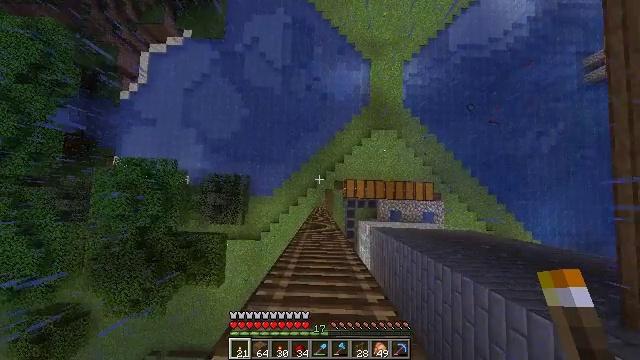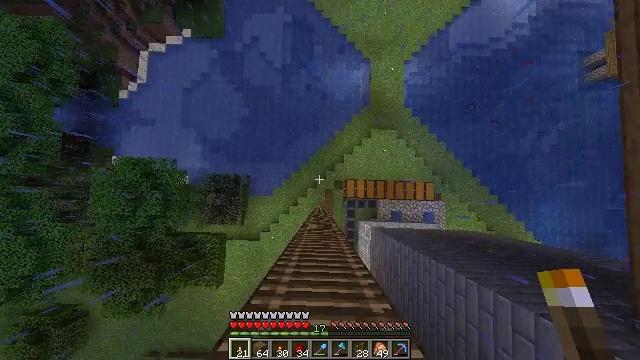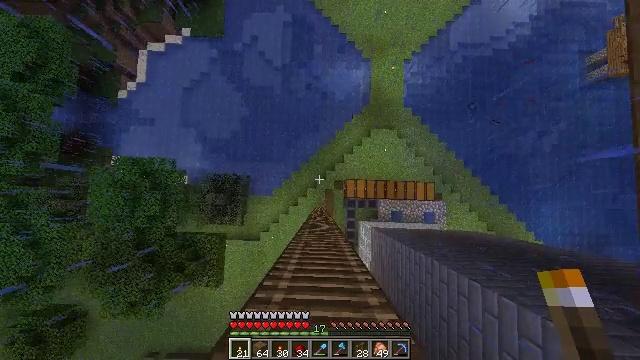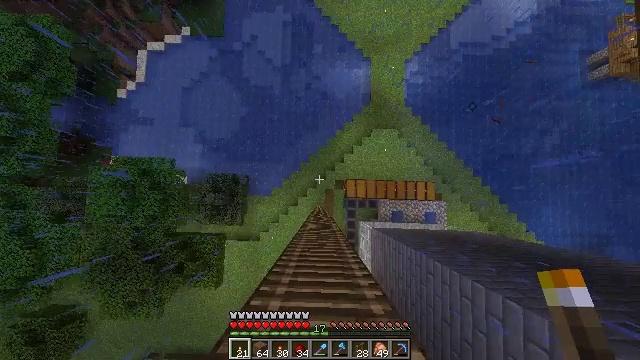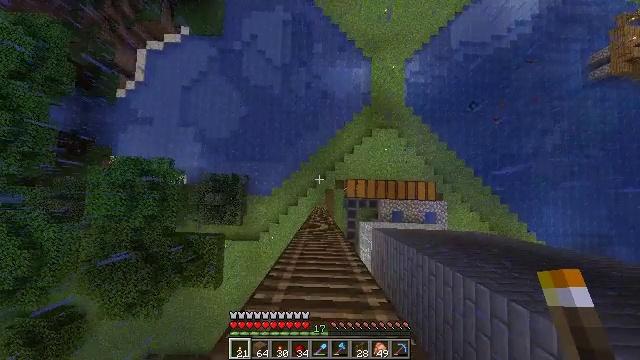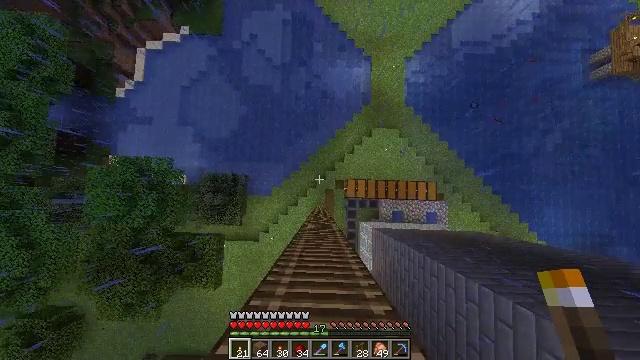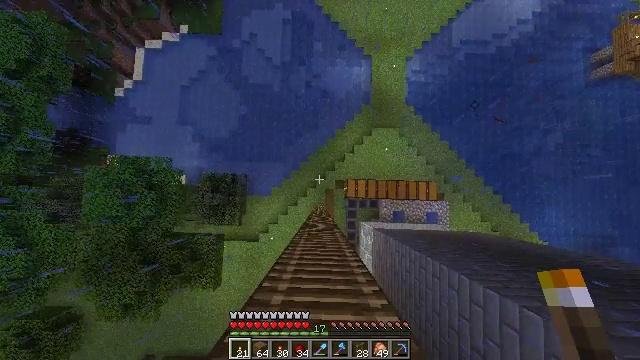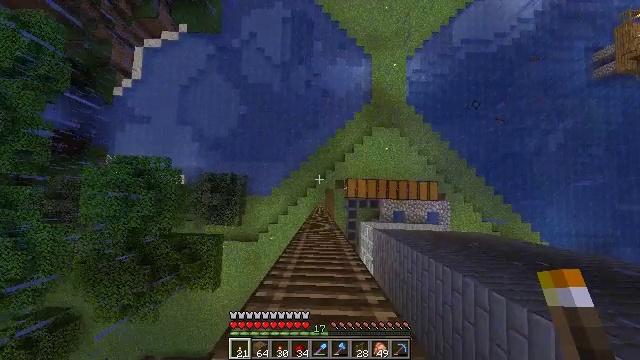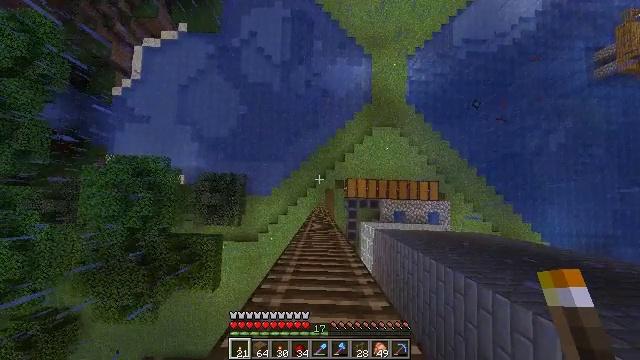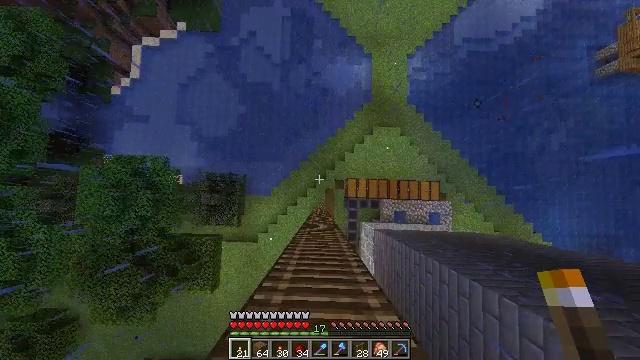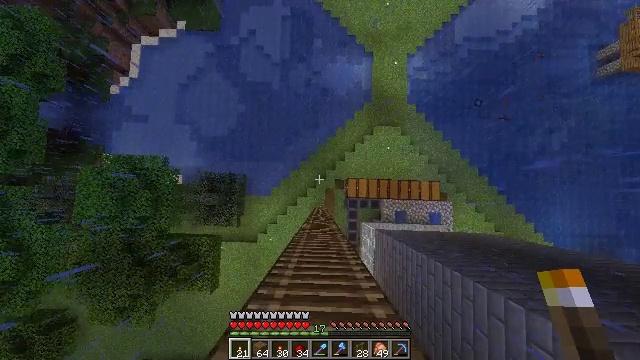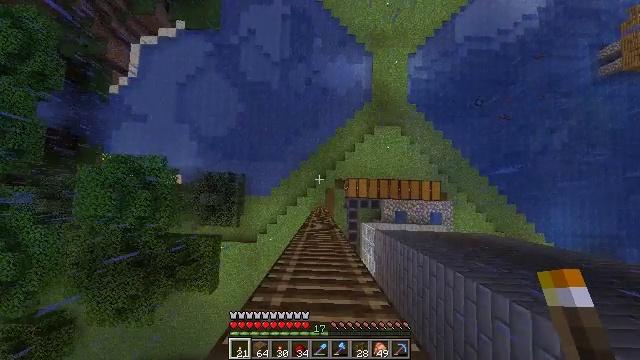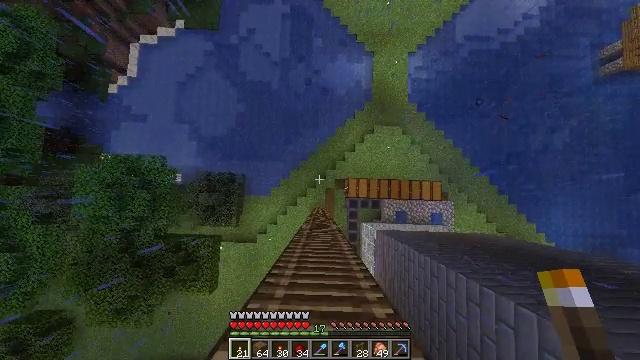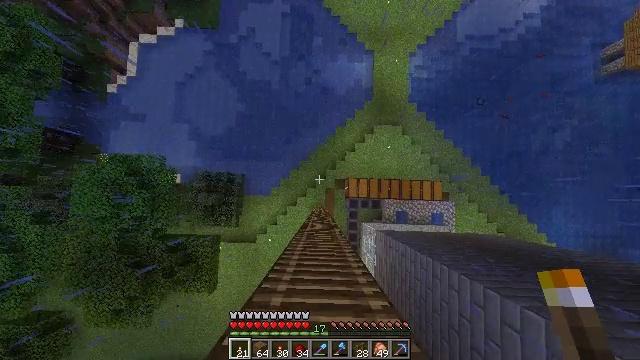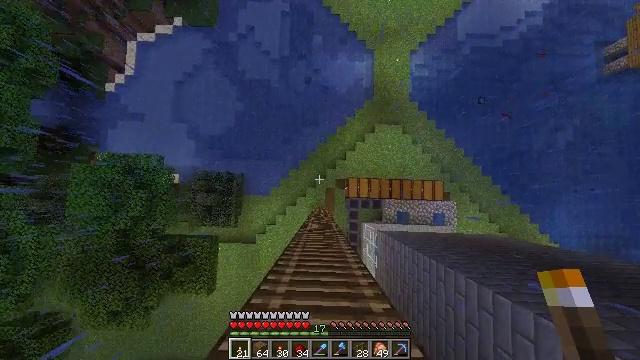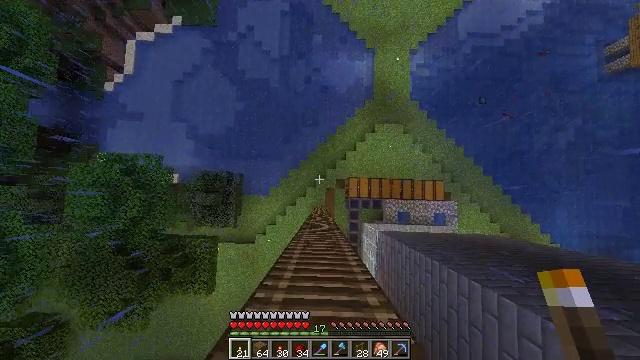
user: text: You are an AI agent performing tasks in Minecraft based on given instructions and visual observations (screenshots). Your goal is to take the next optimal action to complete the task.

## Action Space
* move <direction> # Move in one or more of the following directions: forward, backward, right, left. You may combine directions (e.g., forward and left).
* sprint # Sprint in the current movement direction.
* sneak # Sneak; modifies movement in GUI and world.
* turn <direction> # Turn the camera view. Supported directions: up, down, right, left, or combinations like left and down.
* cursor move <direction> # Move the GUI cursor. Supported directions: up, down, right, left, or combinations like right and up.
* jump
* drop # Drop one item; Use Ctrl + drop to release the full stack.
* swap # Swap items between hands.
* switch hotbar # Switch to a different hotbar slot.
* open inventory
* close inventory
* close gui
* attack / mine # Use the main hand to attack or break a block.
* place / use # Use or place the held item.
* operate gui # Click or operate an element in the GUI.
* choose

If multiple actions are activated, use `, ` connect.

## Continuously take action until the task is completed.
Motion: motion action
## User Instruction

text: Craft a spruce pressure plate using the crafting table.
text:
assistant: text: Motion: no_op
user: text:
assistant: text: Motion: no_op
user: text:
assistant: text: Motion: no_op
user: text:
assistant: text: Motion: no_op
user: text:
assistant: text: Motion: no_op
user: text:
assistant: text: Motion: no_op
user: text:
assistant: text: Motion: no_op
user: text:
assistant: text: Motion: no_op
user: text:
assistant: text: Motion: no_op
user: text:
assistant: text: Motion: no_op
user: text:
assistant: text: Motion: no_op
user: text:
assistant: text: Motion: no_op
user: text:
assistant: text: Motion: no_op
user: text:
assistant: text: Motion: no_op
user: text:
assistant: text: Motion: no_op
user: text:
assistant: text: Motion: no_op
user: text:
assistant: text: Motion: no_op
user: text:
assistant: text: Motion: no_op
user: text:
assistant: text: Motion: no_op
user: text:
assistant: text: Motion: no_op
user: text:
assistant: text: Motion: no_op
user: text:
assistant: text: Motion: no_op
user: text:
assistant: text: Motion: no_op
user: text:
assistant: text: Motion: no_op
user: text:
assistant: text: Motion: no_op
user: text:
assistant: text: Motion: no_op
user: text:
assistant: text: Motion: no_op
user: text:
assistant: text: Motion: no_op
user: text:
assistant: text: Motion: no_op
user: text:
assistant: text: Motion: no_op